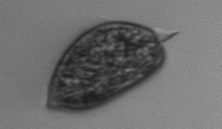
Label: Prorocentrum_micans